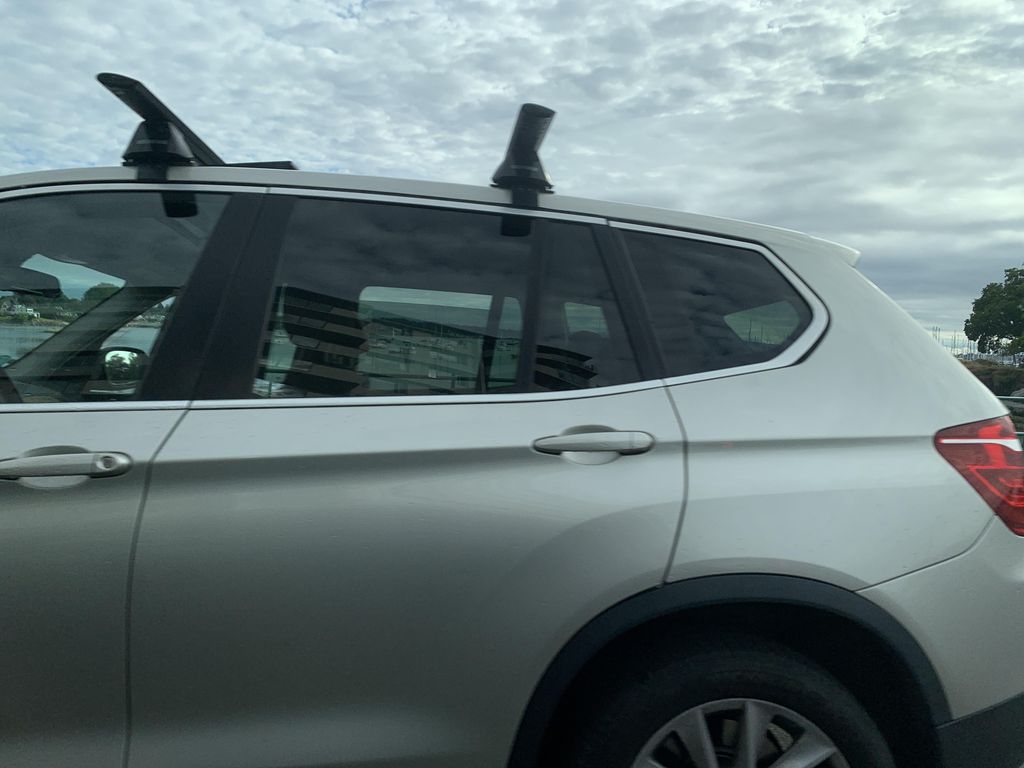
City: victoria